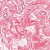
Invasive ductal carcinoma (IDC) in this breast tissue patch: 0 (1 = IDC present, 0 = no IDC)